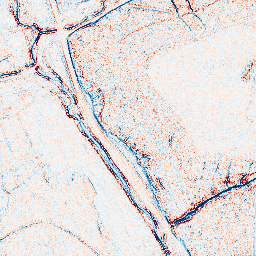
Category: edge_preserving
Decomposition family: bilateral
Decomposition parameters: d: 5
sigma_color: 25
sigma_space: 150
Upsampling method: fft_zeropad
Upsampling parameters: scale: 8
Upsampling scale: 8